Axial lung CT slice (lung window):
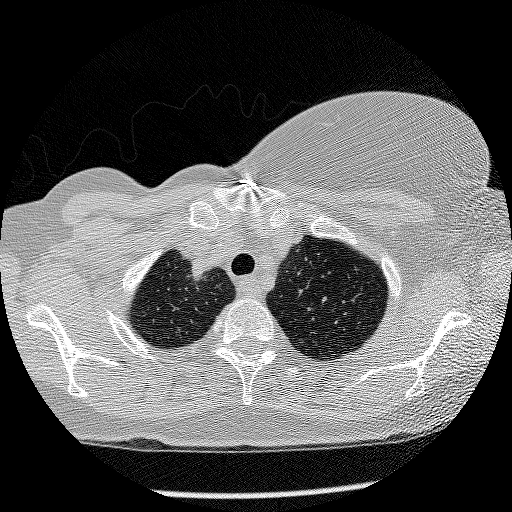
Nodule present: no